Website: apple-inc
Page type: customer-info-address
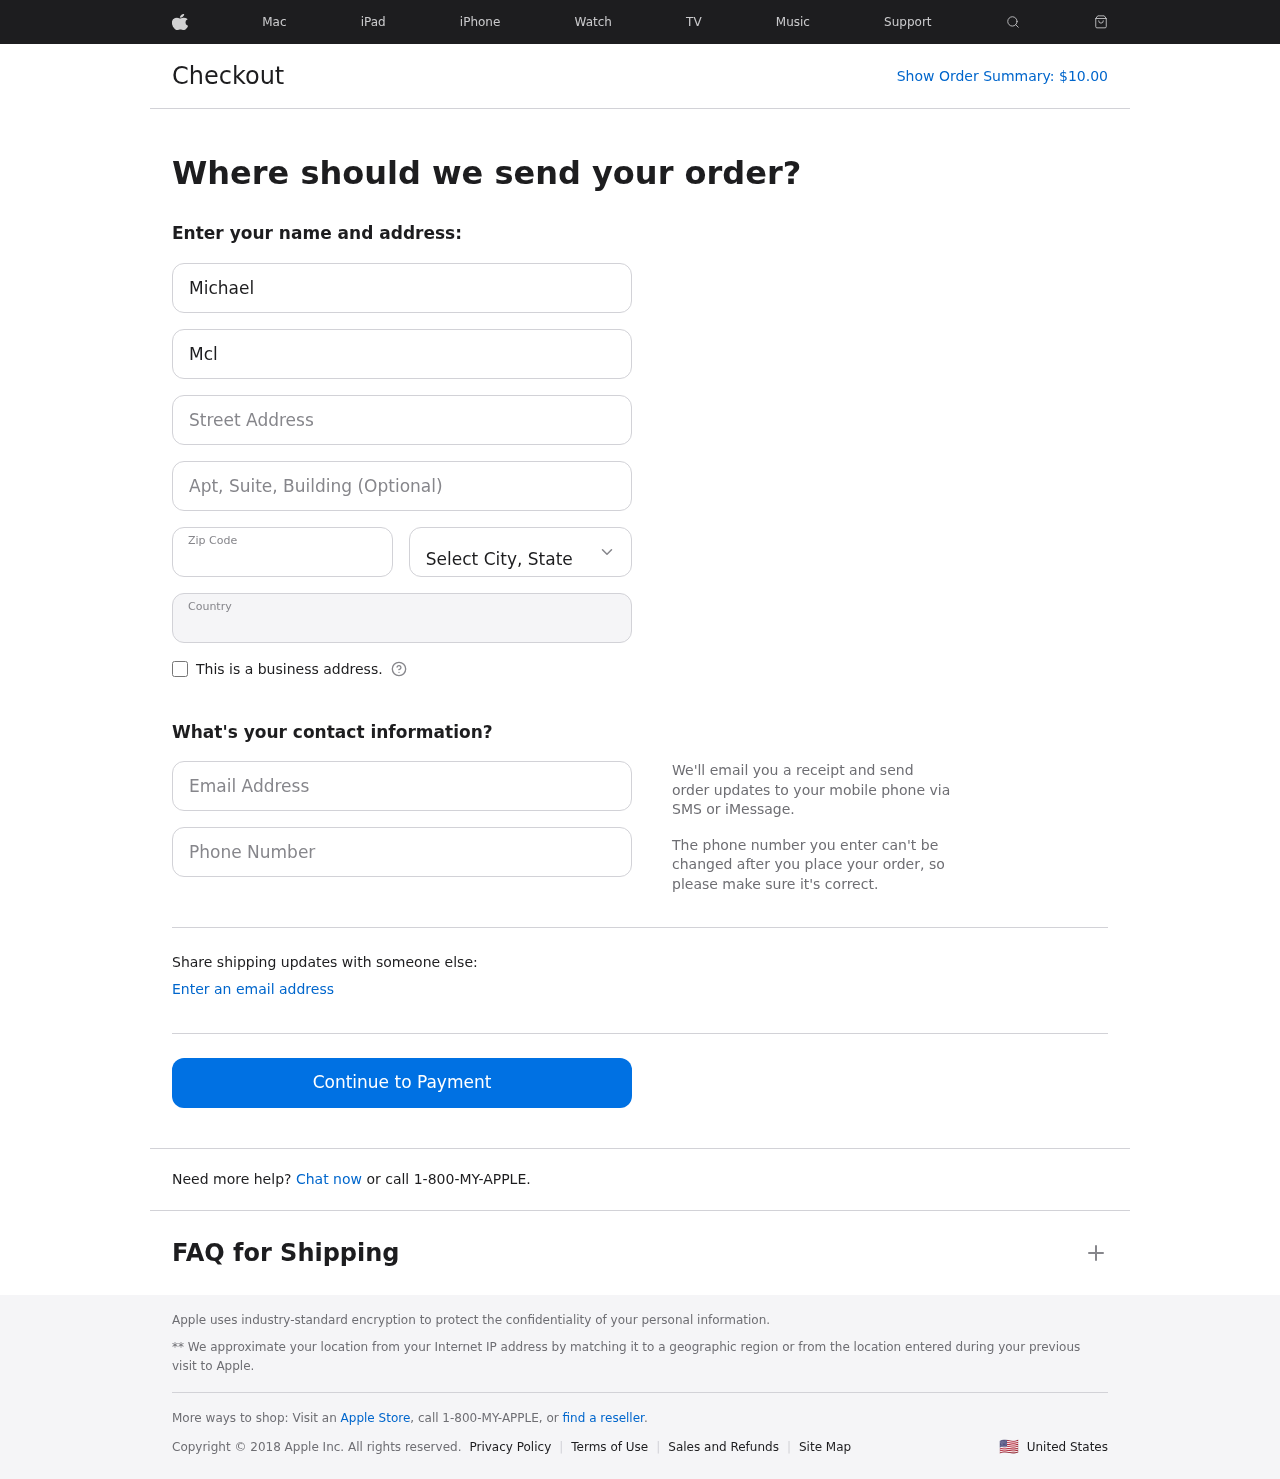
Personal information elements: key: PII_CITY_STATE
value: Annafurt, AK
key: PII_COUNTRY
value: United States
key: PII_EMAIL
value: mmclaughlin@gmail.com
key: PII_FIRSTNAME
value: Michael
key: PII_LASTNAME
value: Mclaughlin
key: PII_PHONE
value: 3246120771
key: PII_POSTCODE
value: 50932
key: PII_STREET
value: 3409 Diane Oval Suite 479
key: PII_STREET2
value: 023 Kathryn Pike Suite 206
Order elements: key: ORDER_TOTAL
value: $10.00